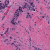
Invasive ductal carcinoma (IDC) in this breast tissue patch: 0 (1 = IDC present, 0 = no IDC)